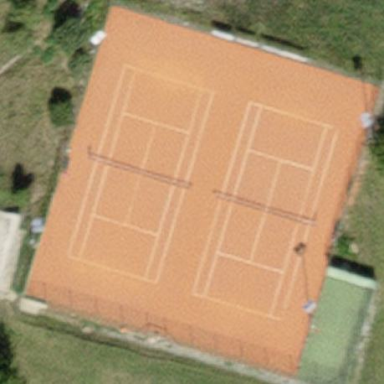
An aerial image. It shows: Tennis court on the leisure land pitch.